В цилиндре с теплонепроницаемыми стенками под массивным теплонепроницаемым поршнем находится идеальный одноатомный газ. На поршень поставили гирю, масса которой равна массе поршня (см. рисунок).  После того как система пришла в новое состояние термодинамического равновесия, гирю быстро сняли и вновь дождались наступления равновесного состояния.
Определите, какая температура $T$ газа установится в цилиндре после четырех таких циклов, если первоначальная температура равнялась $T_{0}=300 K$. Считайте, что трение между поршнем и стенками цилиндра пренебрежимо мало. Внешним давлением можно пренебречь.
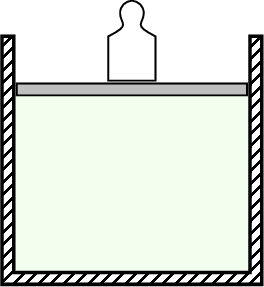
Решение: Процессы, протекающие в цилиндре с газом не являются равновесными, поэтому несмотря на отсутствие теплообмена с окружающей средой, использовать уравнение адиабаты нельзя. Применим закон сохранения энергии системы «газ-поршень-гиря» к неквазистатическому процессу сжатия газа из состояния $\left(T_{1}, V_{1}, p_{1}\right)$ в состояние $\left(T_{2}, V_{2}, p_{2}\right)$ под действием установленной гири: $$ \nu C_{V} T_{2}+2 m g h_{2}=\nu C_{V} T_{1}+2 m g h_{1}. $$ Здесь $\nu$ - количество газа, $m$ - масса гири (равная массе поршня), $h_{1}$ и $h_{2}$ - начальная и конечная вертикальные координаты поршня. Пусть $S$ - площадь сечения поршня, тогда объем газа $V_{i}=S h_{i}$ (индекс $i$ - номер соответствующего состояния). С помощью уравнения Менделеева-Клапейрона $P_{i} V_{i}=\nu R T_{i}$ и выразим потенциальную гири с поршнем через температуру: $$ \begin{aligned} &2 m g h_{1}=2 \frac{m g}{S} S h_{1}=2 p_{1} V_{1}=2 \nu R T_{1}, \\ &2 m g h_{2}=\frac{2 m g}{S} S h_{2}=p_{2} V_{2}=\nu R T_{2} \end{aligned}. $$ Здесь мы использовали выражения для начального и конечного давлений: $$ p_{1}=\frac{m g}{S}, \quad p_{2}=\frac{2 m g}{S} . $$ Тогда из первого уравнения получим: $$ \nu C_{V} T_{2}+\nu R T_{2}=\nu C_{V} T_{1}+2 \nu R T_{1}, $$ откуда $$ T_{2}=\frac{C_{V}+2 R}{C_{V}+R} T_{1}=\frac{7}{5} T_{1}. $$ Аналогично, рассмотрим неквазистатический процесс расширения газа в состояние $\left(T_{3}, V_{3}, p_{3}\right)$ после снятия гири. Закон сохранения энергии: $$ \nu C_{V} T_{3}+m g h_{3}=\nu C_{V} T_{2}+m g h_{2}. $$ Поскольку $$ m g h_{3}=\frac{m g}{S} S h_{3}=p_{3} V_{3}=\nu R T_{3}, $$ то $$ \nu C_{V} T_{3}+\nu R T_{3}=\nu C_{V} T_{2}+\frac{1}{2} \nu R T_{2}, $$ откуда $$ T_{3}=\frac{C_{V}+R / 2}{C_{V}+R} T_{1}=\frac{4}{5} T_{2}=\frac{28}{25} T_{1}. $$ После 4 циклов сжатия и расширения установится температура $$ T=\left(\frac{28}{25}\right)^{4} T_{0} \approx 1,57 T_{0} \approx 472~К. $$
Ответ: $$ T=\left(\frac{28}{25}\right)^{4} T_{0} \approx 472~К. $$
Темы:
T, Термодинамика, Всероссийские, Неравновесный процесс, Температура